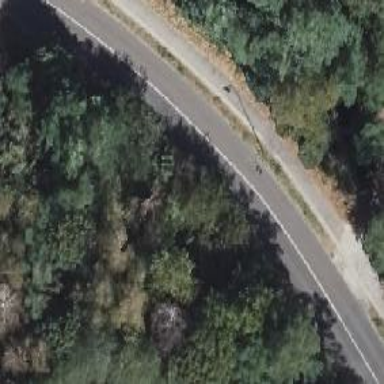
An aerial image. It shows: Secondary road with asphalt surface and lane markings.